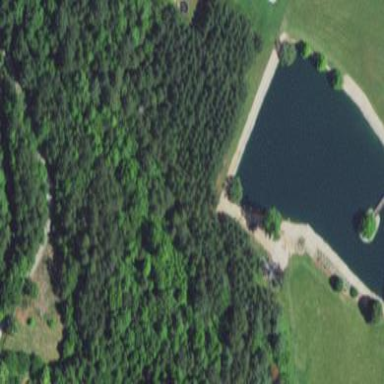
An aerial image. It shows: Serene pond surrounded by nature.